Question: i am doing a project in mat lab where i am dealing with large amount of data. i Need create a source code for an existing model from spreadsheet where the computation has done row by row in the spreadsheet.I have problem writing the code for last 5 column of the spreadsheet where the result for the second row of the first column is going to use the result from first row of the fifth column and so on.
For information,
1. dh/dx is the 1st column
2. GWFLOW is the 2nd column
3. GWDROP is the 3rd column
4. NETGWCHANGE is the 4th column
5. REVGW is the 5th column
Screenshot of the excel file for clear view

Here is the code that i did:
'''
%% dh/dx
dh_dx=zeros(numel(rocky.RAIN),1);
% for the first row
dh_dx(1)=(ingwl-effecbase)/meandx;
%for the remaining dh/dx
for s=2:numel(HER);
dh_dx(s)=(REVGW(s-1)-effecbase)/meandx;
end
%% GW flow for unit width
GWFLOW=zeros(numel(rocky.RAIN),1);
for t=1:numel(HER);
GWFLOW(t)=K*dh_dx(t)*aqb;
end
%% Drop of GW due to GW flow
GWDROP=zeros(numel(rocky.RAIN),1);
for u=1:numel(HER);
GWDROP(u)=(GWFLOW(u)/(aqb*por));
end
%% Net Groundwater change
NETGWCHANGE=zeros(numel(rocky.RAIN),1);
for v=1:numel(HER);
NETGWCHANGE(v)=INCGW(v)-GWDROP(v);
end
% Revised GW level Estimate
REVGW=zeros(numel(rocky.RAIN),1);
%for the first row
REVGW(1)=ingwl+NETGWCHANGE(1);
for w=2:numel(HER);
REVGW(w)=REVGW(w-1)+NETGWCHANGE(w)
end
'''
Thank You in Advance
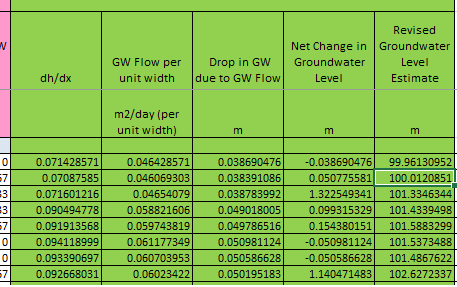
Answer: The problem is that you calculate in your code all the data separatedly, while it needs to be computed all-together, in the same loop:
'''
% Allocate data
dh_dx = zeros(numel(rocky.RAIN),1);
GWFLOW = zeros(numel(rocky.RAIN),1);
GWDROP = zeros(numel(rocky.RAIN),1);
NETGWCHANGE = zeros(numel(rocky.RAIN),1);
REVGW = zeros(numel(rocky.RAIN),1);
% Seed the calculation on the first row
dh_dx(1) = (ingwl-effecbase)/meandx;
GWFLOW(1) = K*dh_dx(1)*aqb;
GWDROP(1) = (GWFLOW(1)/(aqb*por));
NETGWCHANGE(1) = INCGW(1)-GWDROP(1);
REVGW(1) = ingwl + NETGWCHANGE(1);
% Loop trough the other rows and calculate fields
for s = 2:numel(HER)
dh_dx(s) = (REVGW(s-1)-effecbase)/meandx;
GWFLOW(s) = K*dh_dx(s)*aqb;
GWDROP(s) = GWFLOW(s)/(aqb*por);
NETGWCHANGE(s) = INCGW(s) - GWDROP(s);
REVGW(s) = REVGW(s-1) + NETGWCHANGE(s);
end;
'''